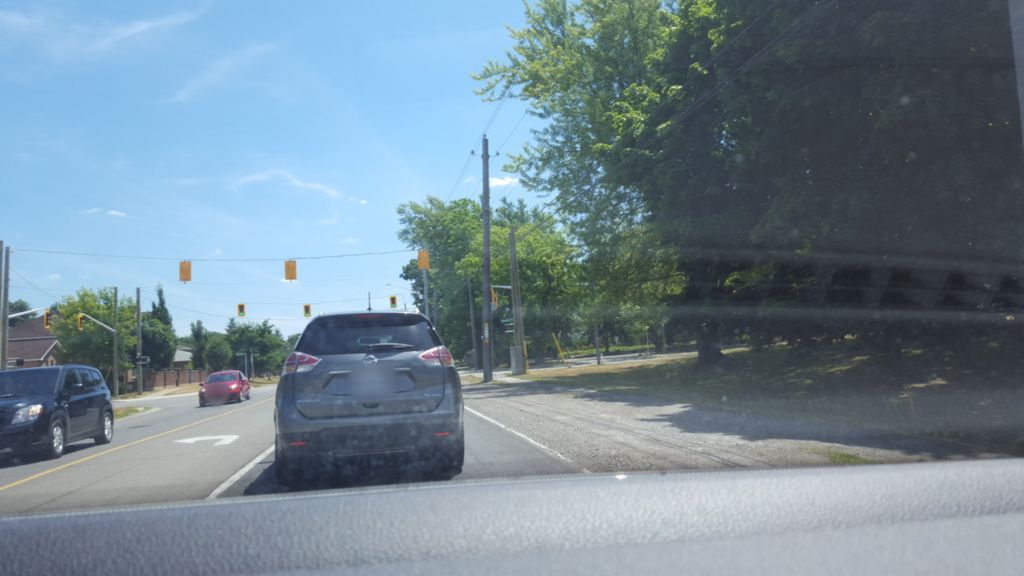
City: hamilton